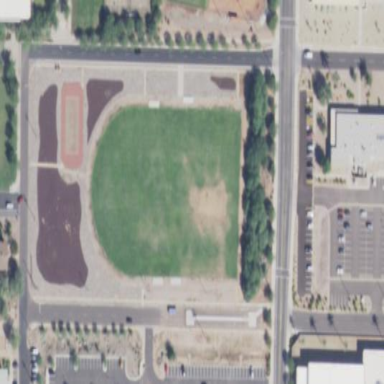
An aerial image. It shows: Pitch designated for sports like soccer and American football.